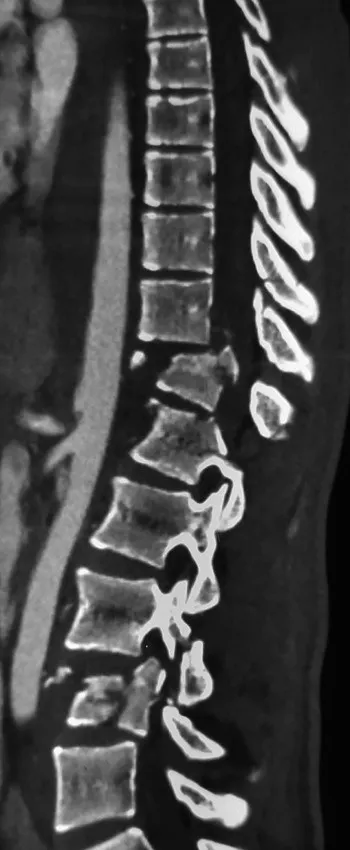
CT scan showing a burst fracture of 12
th thoracic vertebra and the 4
th lumbar vertebra.
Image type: radiology (ct)